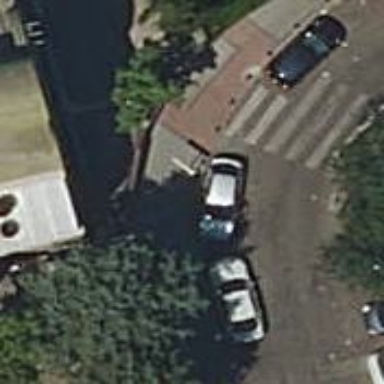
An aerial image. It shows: Bollard barrier.